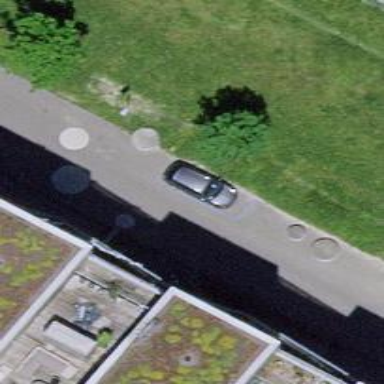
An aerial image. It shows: Living street with asphalt surface. There is parking lane on the right side.